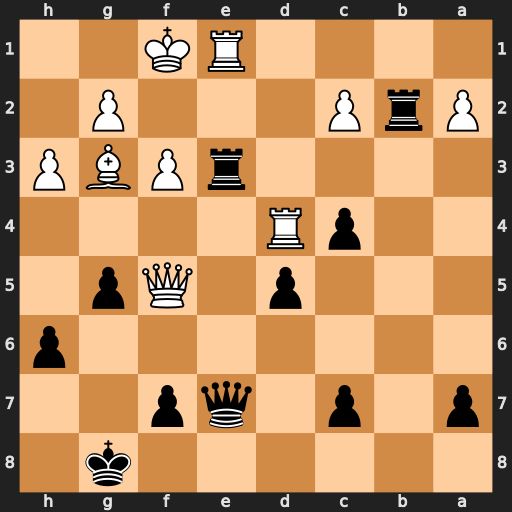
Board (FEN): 6k1/p1p1qp2/7p/3p1Qp1/2pR4/4rPBP/PrP3P1/4RK2
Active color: b
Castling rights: -
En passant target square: -
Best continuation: Rxe1+ Bxe1 Rb1 Re4 dxe4